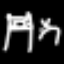
Label: bed